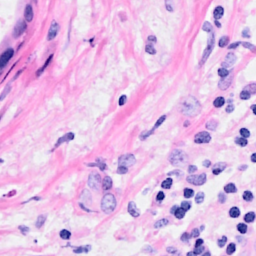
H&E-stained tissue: Breast